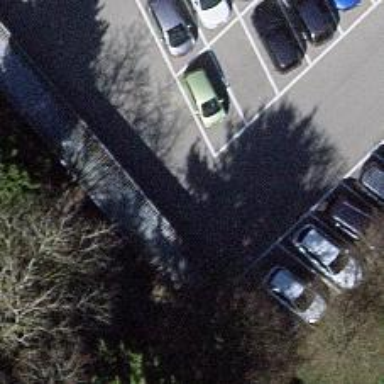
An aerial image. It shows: Road serving as parking aisle.